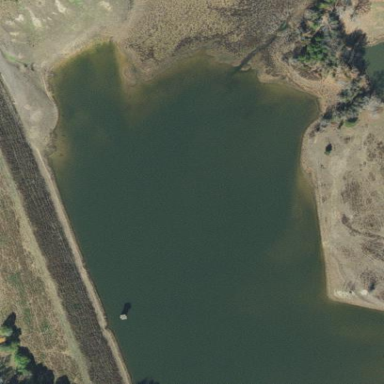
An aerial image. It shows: Reservoir of natural water.